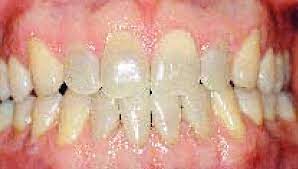
Condition: Tooth Discoloration